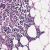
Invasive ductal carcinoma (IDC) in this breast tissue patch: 0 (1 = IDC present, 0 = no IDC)